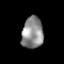
Tissue: lung
Cell type: Epithelial cells
Senescence score: 0.1229
Nuclear area (px): 660
Mean DAPI intensity: 142.141